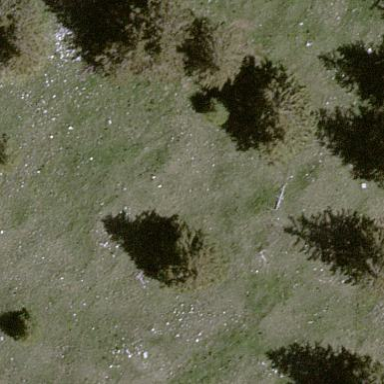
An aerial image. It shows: Forest area.